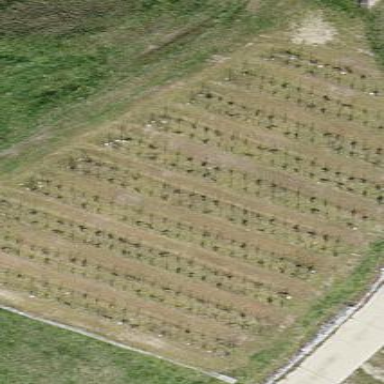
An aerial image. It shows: Vineyard growing grapes.